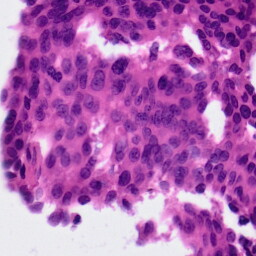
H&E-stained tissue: Ovarian